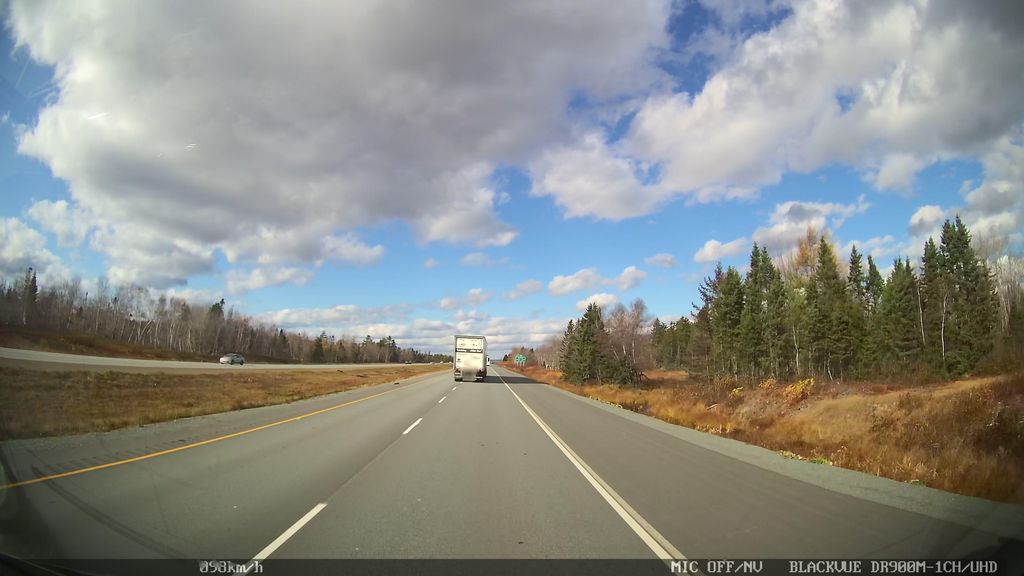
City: halifax